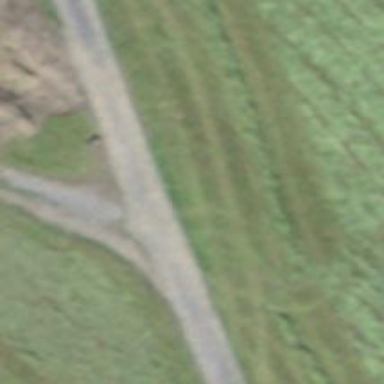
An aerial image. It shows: Well-maintained track road of grade 1.